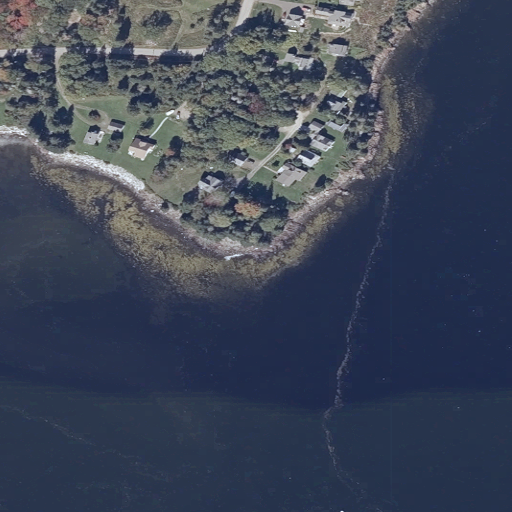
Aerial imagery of cape in Maine named Hendrickson Point containing open water, herbaceous wetlands, mixed forest, low intensity development, open development, evergreen forest, medium intensity development, and barren land